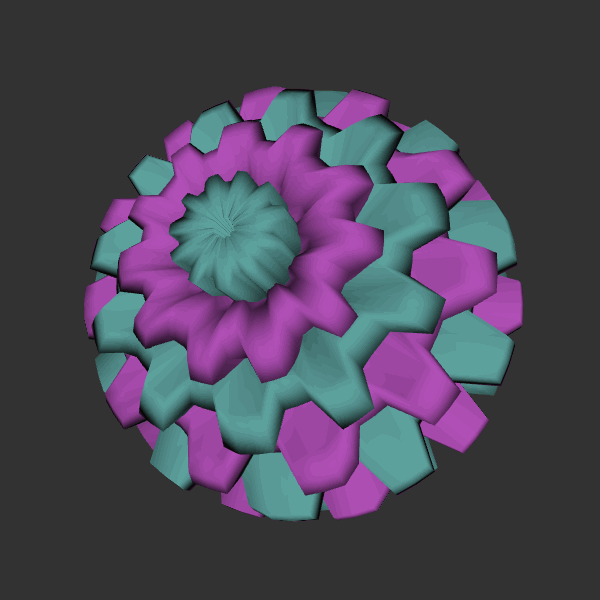
Background: dark